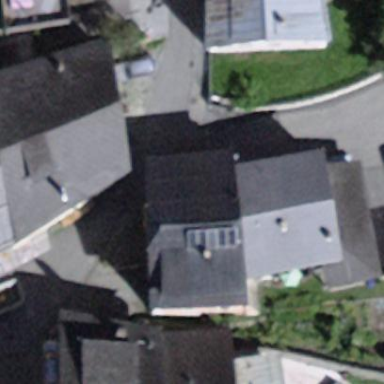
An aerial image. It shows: Building with gabled roof oriented across its structure.